Field crop: maize
Growth stage: 1
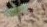
Species: datura